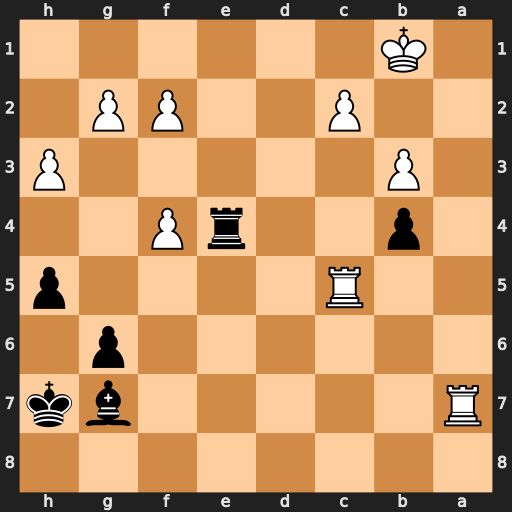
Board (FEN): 8/R5bk/6p1/2R4p/1p2rP2/1P5P/2P2PP1/1K6
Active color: b
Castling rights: -
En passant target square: -
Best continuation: Re1+ Ka2 Ra1#